Field crop: maize
Growth stage: 2
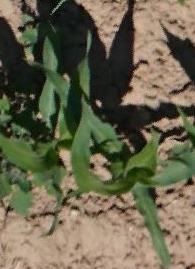
Species: maize